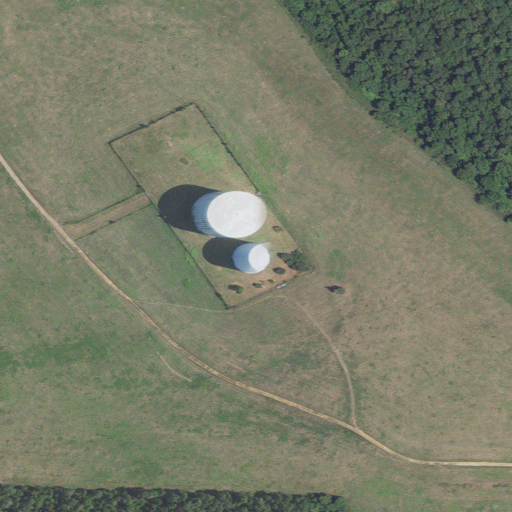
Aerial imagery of mountain in Arkansas named Sandstone Mountain containing pasture, grassland, shrub, open development, deciduous forest, low intensity development, medium intensity development, and high intensity development